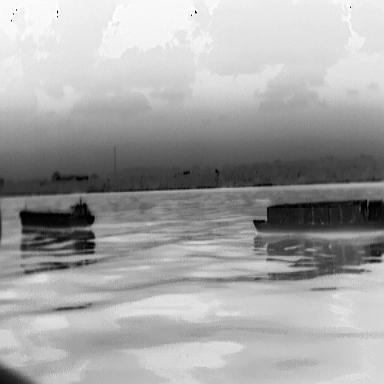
There is a fishing_boat in the infrared image.